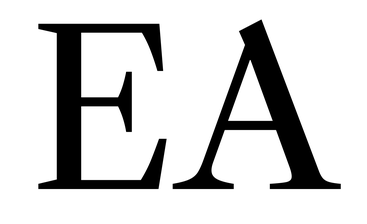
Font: LibreCaslonText_Regular